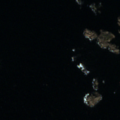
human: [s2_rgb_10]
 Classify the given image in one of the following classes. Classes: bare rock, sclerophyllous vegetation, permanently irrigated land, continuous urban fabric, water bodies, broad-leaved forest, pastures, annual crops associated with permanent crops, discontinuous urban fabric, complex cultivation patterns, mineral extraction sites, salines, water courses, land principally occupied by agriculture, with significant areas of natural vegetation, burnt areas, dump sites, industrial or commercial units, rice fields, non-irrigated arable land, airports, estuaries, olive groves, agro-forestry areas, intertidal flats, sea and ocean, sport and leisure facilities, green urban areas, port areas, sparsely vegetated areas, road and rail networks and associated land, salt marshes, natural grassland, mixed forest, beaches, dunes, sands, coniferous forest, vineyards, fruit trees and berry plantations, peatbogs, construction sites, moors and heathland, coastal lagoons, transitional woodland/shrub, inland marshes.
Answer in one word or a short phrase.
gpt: sea and ocean